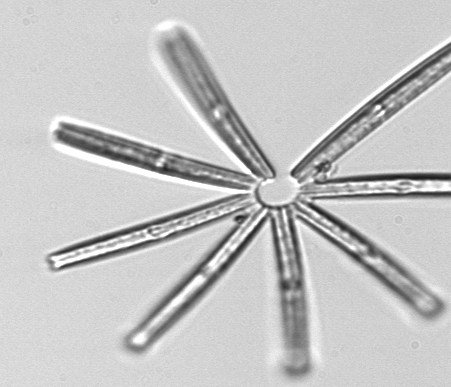
Label: Thalassionema